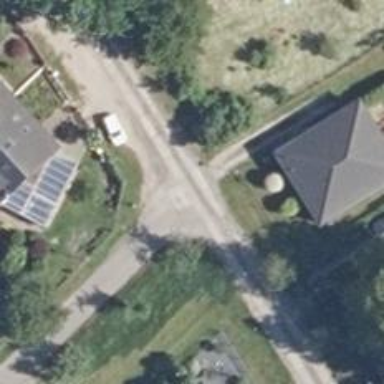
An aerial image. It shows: Residential road with concrete lanes.